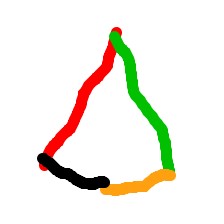
Shape: kite